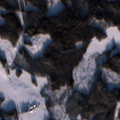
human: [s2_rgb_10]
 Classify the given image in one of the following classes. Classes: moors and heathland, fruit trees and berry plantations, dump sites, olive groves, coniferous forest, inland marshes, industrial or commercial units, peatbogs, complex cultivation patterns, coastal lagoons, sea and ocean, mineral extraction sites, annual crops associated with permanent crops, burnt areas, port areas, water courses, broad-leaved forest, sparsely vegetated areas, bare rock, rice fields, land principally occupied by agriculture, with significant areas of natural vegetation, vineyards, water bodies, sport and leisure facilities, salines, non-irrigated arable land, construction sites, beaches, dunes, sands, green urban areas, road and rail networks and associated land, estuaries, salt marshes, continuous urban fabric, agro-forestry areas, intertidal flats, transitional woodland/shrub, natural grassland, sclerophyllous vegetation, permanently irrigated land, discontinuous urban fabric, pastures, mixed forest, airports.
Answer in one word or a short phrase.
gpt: non-irrigated arable land, coniferous forest, mixed forest, water bodies